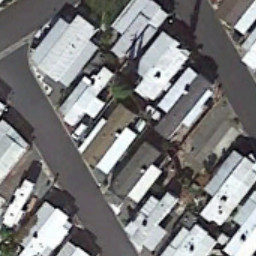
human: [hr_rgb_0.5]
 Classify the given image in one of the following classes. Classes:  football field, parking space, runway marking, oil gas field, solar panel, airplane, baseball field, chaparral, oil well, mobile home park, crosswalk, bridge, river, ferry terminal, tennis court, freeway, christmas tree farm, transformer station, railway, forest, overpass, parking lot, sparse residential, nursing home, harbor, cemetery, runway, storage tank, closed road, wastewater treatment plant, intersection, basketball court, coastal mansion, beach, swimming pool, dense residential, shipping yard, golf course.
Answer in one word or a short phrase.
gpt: mobile home park